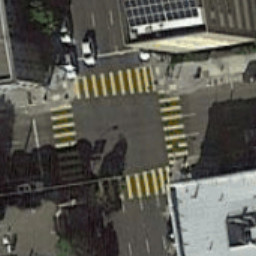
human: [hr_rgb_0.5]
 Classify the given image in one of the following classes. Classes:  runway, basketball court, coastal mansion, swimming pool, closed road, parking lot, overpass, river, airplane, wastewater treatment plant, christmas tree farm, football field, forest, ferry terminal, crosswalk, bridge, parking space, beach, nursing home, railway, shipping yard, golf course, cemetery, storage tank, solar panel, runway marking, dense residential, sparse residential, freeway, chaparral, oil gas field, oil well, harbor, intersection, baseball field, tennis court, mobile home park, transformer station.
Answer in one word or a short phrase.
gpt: crosswalk